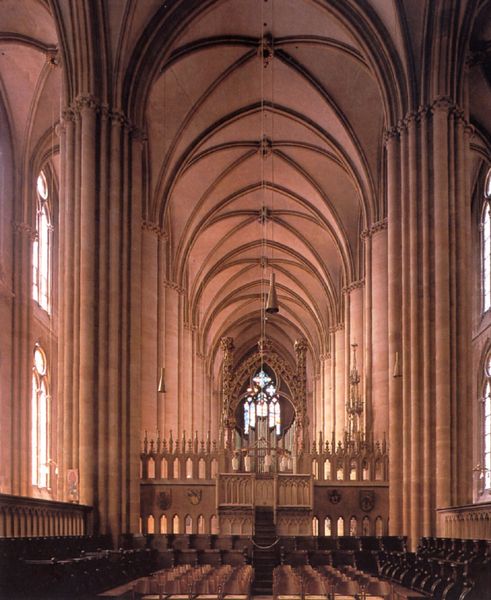
Titel: Elisabethkirche in Marburg
Standort: Marburg, Elisabethkirche (EU - D - H)
Schlagwörter: braun, fenster, lampen, raum, stühle, säulen, zeichnung, innenraum, gitter, kirche, decke, innen, gotik, schiff, treppe, gestühl, photographie, gewölbe, kabel, symmetrisch, altar, wappen, kirchenbank, kirchenschiff, kreuzrippengewölbe, lettner, mittelschiff, orgel, bündelpfeiler, gotisch, kreuzgewölbe, spitzbogen, spitzbögen, chor, absperrung, kirchenfenster, kreuzkirche, chorgestühl, kreuzschiff